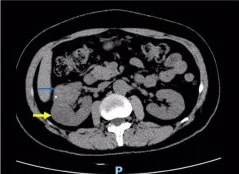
Imaging features of the right renal lesion. The thick yellow arrow is the CCRCC and the thin blue arrow is the CCPRCT. (D-F) CT. The density of the CCRCC was lower than that of the CCPRCT in plain scan, and the CCPRCT had some calcifications. Both masses were obviously enhanced in the arterial phase. The CCRCC has cystic areas. The enhancement degree of the two masses decreased during excretion.
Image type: radiology (ct)